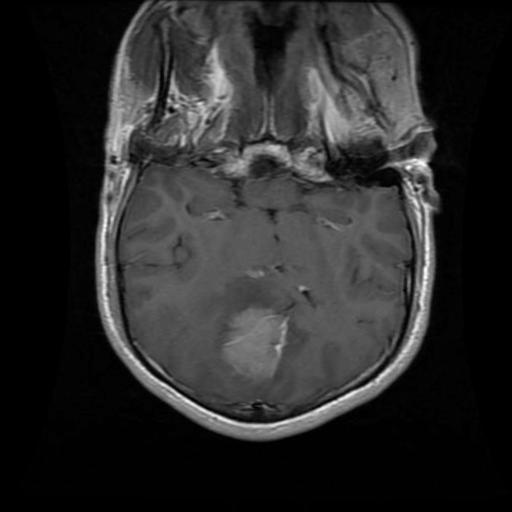
Label: meningioma